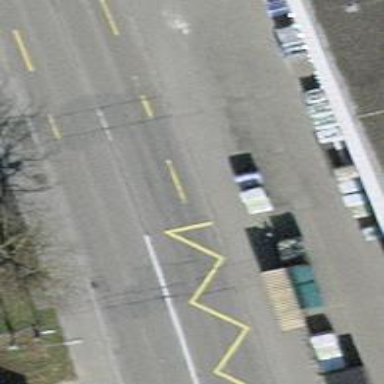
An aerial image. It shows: Bus stop with shelter. It is platform for public transport.